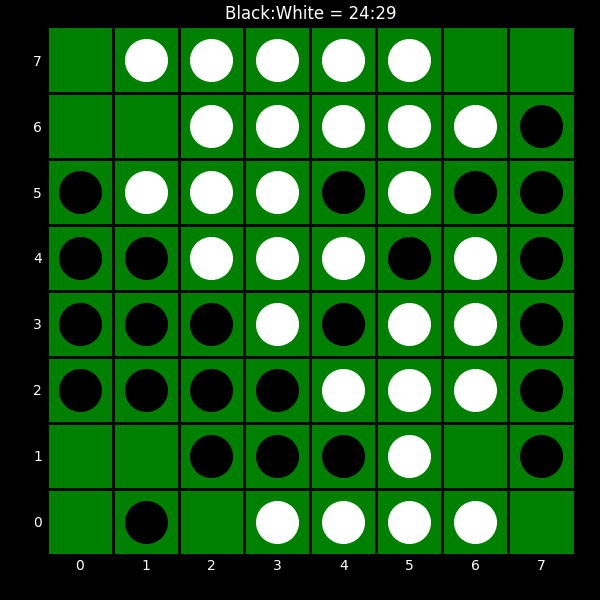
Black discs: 24
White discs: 29